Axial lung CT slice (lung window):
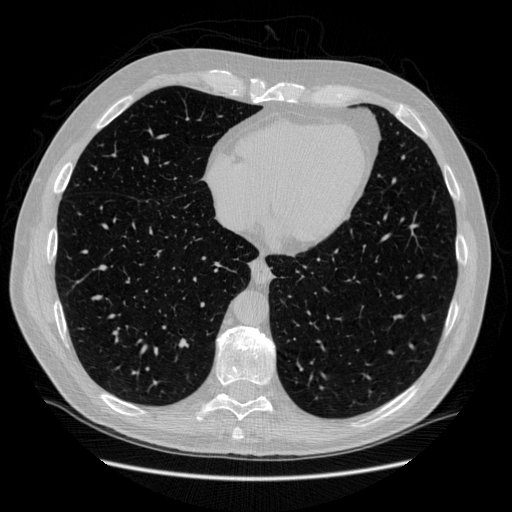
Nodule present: no